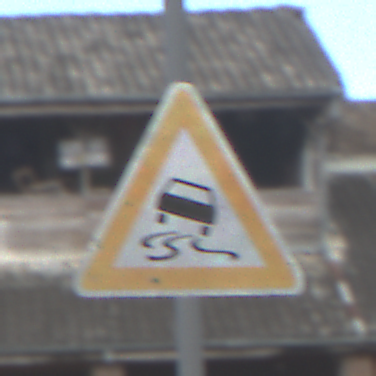
Verkehrszeichen: SchleuderOderRutschgefahr
Umgebung: Outdoor, Suburban
Tageszeit: MorningAfternoon
Wetter: PartlyCloudy
Licht: Natural
Jahreszeit: NotSpecified
Kontrast: LowContrast